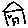
Label: house